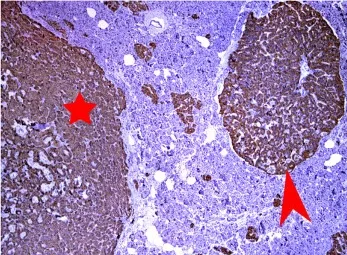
(D) Immunohistochemical reaction with antibodiesto insulin in microadenoma (x10 magnification). Red arrows point to insulin-producing microadenomas. Red stars indicate the microtumors.
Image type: pathology (immunostaining)